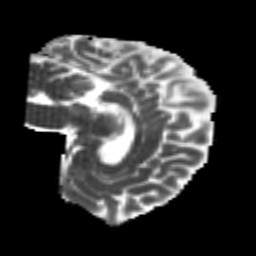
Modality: MD
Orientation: sagittal
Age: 22
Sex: female
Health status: healthy
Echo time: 0.074 s